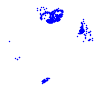
Particle: proton